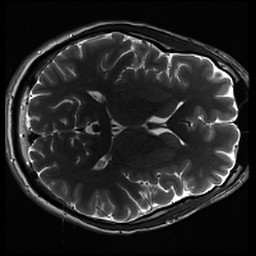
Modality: inplaneT2
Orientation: axial